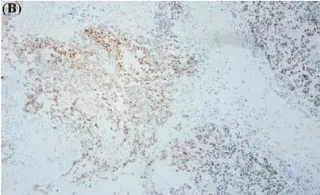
Immunohistochemical staining of TP53 gene in excised specimens. (B-D) TP53 gene staining in tumor sample.
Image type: pathology (immunostaining)